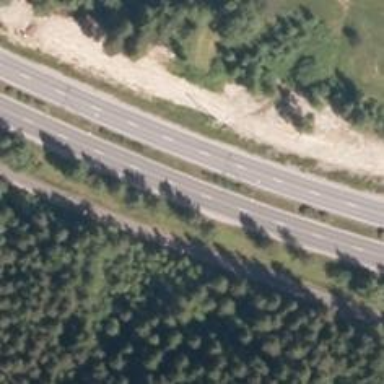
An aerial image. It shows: Asphalt road classified as trunk highway.